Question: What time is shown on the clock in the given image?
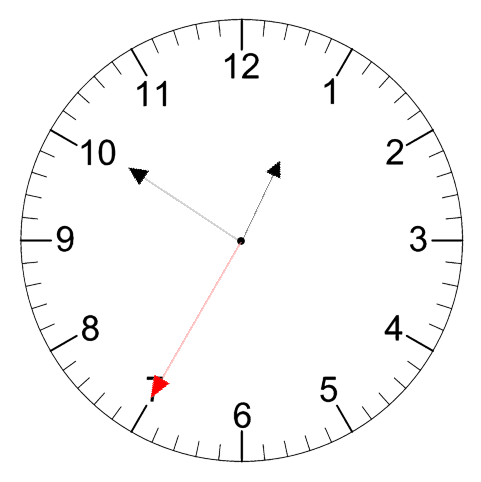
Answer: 12:50:35